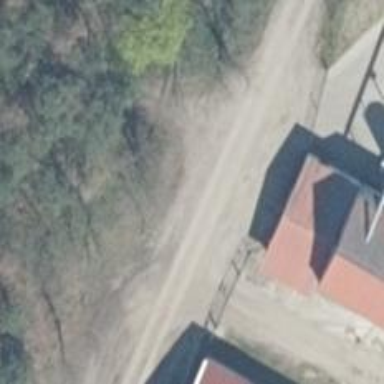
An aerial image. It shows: Driveway with sand surface.